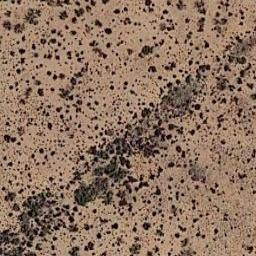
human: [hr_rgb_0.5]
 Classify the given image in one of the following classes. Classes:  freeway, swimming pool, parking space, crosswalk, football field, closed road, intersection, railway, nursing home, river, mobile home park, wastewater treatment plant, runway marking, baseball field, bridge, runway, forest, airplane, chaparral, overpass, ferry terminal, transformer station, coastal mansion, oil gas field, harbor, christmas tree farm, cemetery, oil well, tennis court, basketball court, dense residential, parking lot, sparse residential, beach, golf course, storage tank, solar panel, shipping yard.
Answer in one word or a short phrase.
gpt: chaparral